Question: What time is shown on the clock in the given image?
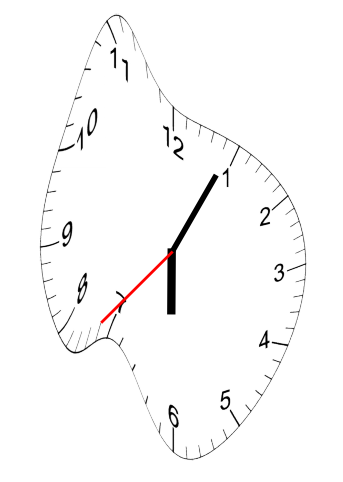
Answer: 06:04:37